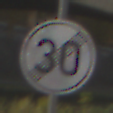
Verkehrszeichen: EndeGeschwindigkeit30
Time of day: MorningAfternoon
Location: Outdoor (Suburban)
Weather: PartlyCloudy
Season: NotSpecified
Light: Natural